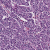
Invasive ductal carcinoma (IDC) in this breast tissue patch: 1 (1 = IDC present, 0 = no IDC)